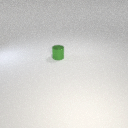
small green metal cylinder